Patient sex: M
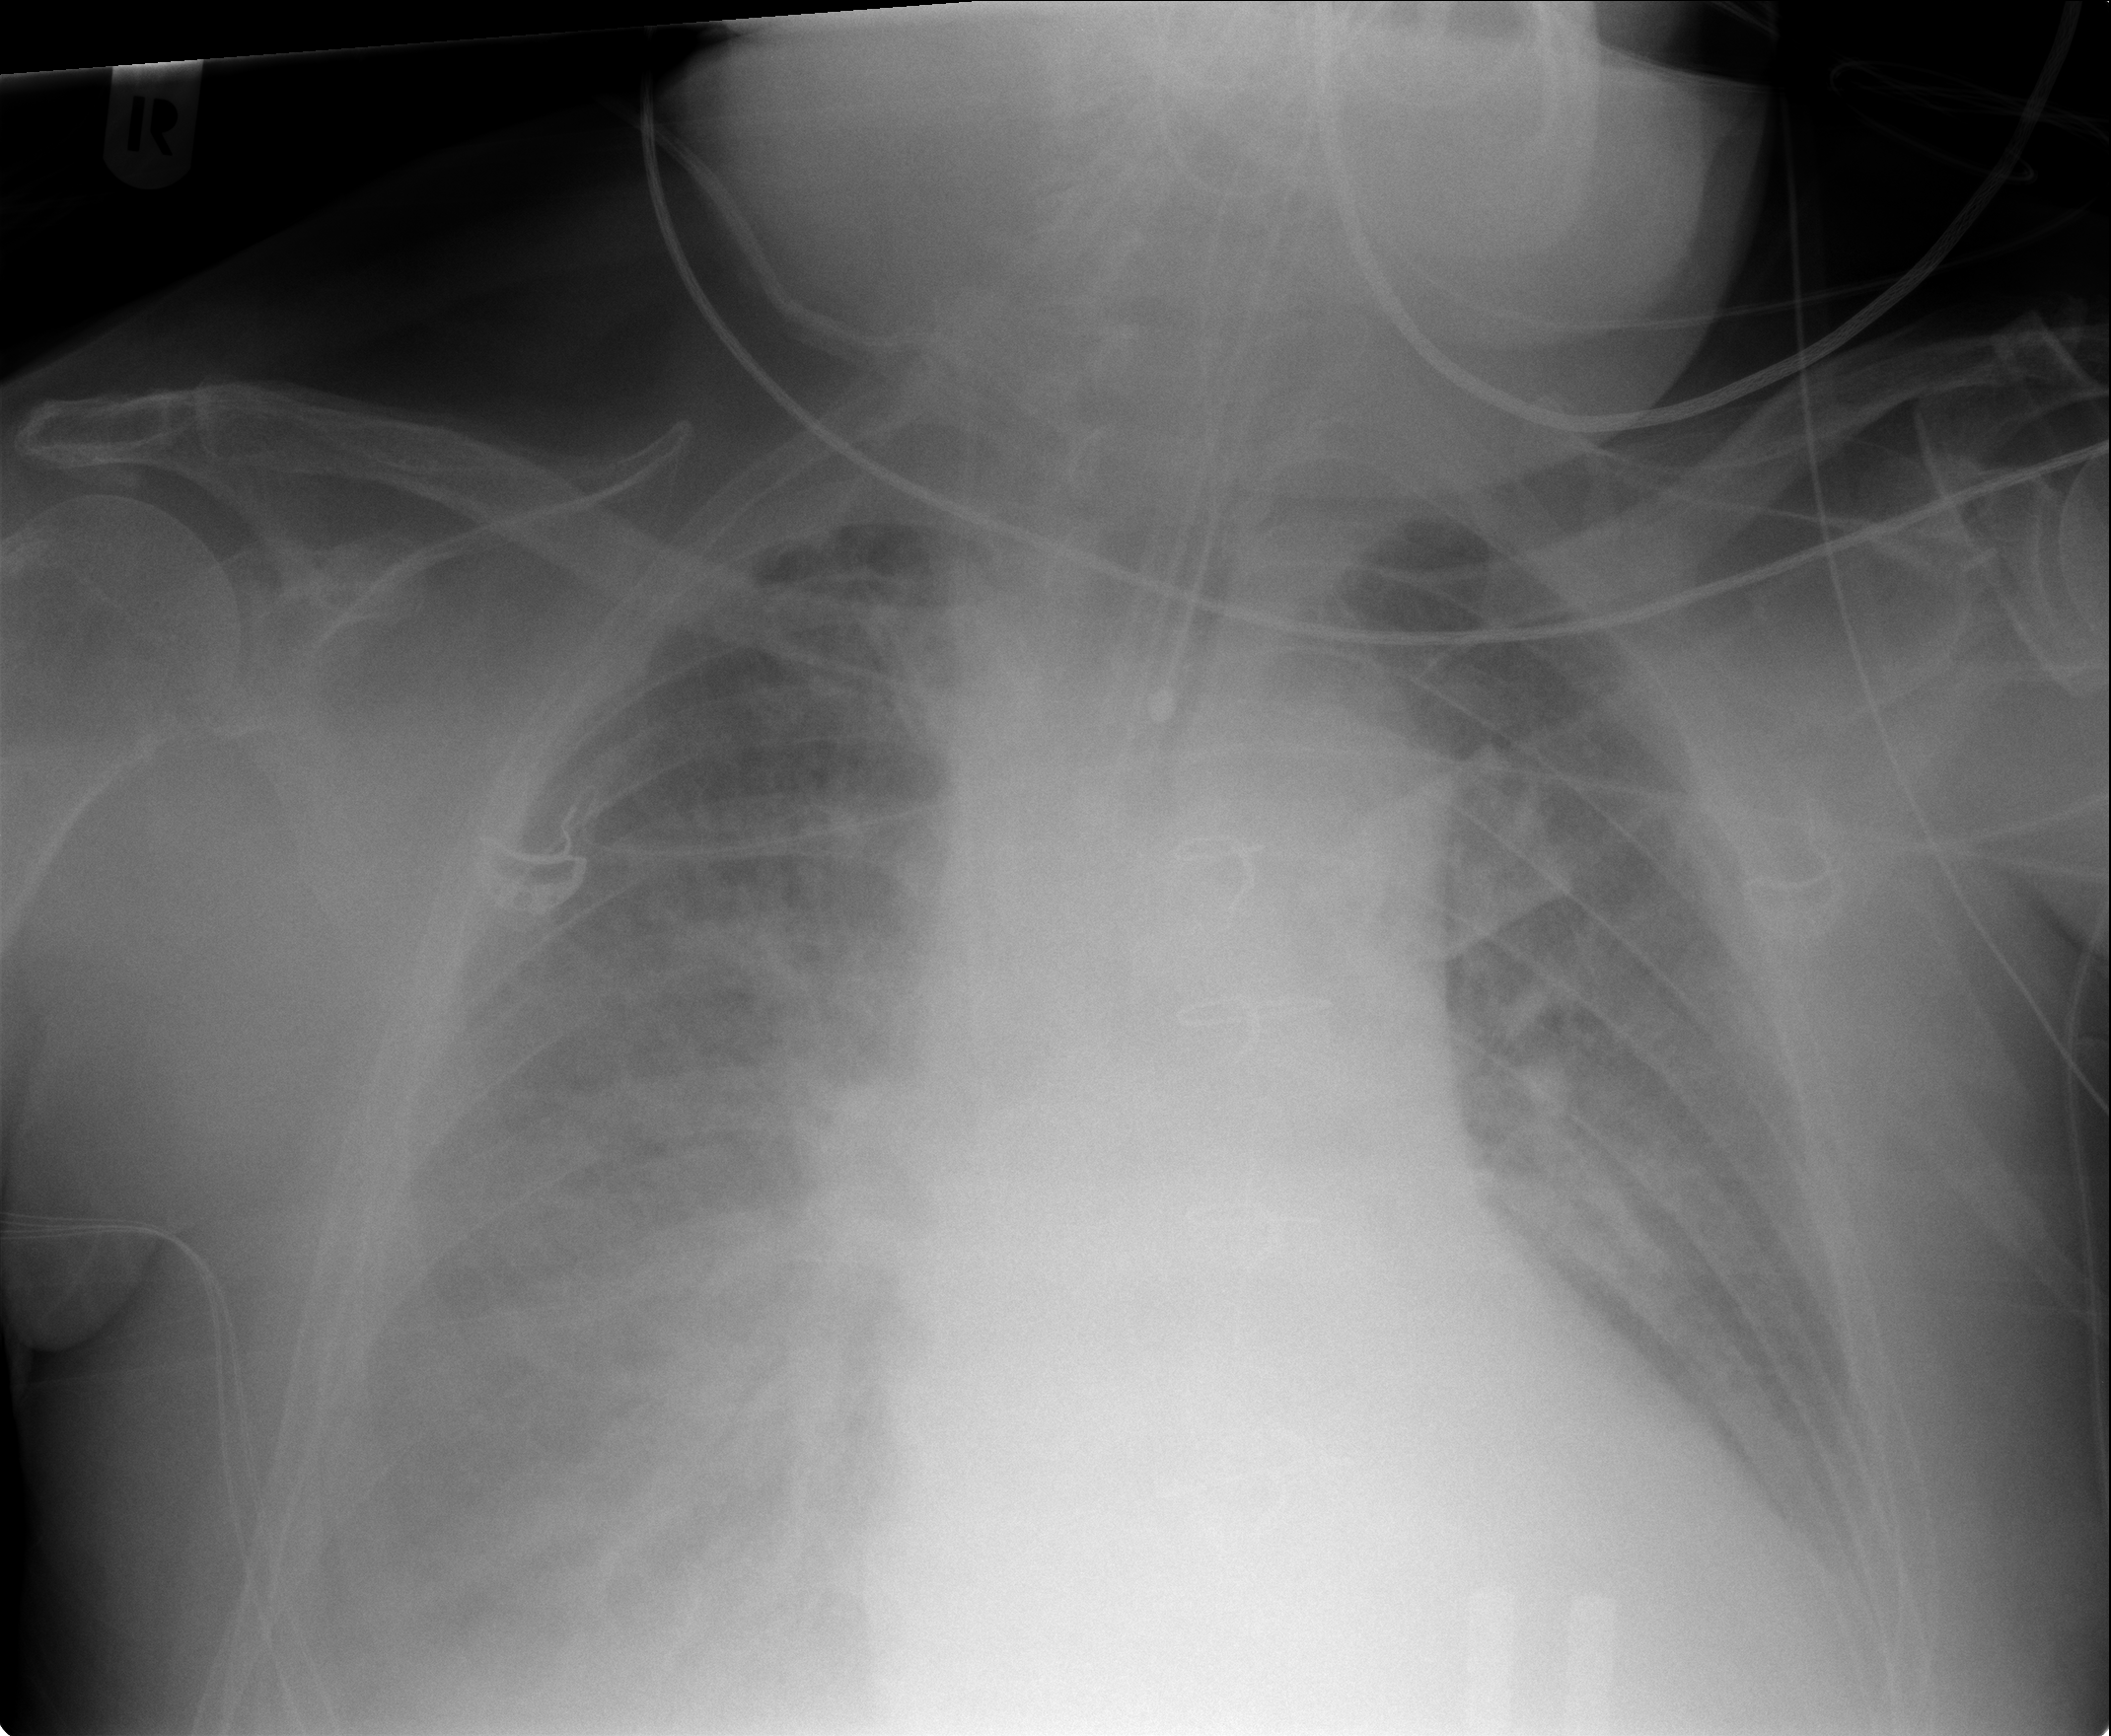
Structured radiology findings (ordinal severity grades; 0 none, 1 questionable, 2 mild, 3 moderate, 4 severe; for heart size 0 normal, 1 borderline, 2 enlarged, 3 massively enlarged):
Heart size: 1
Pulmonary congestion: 3
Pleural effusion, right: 3
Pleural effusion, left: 2
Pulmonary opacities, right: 3
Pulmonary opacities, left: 2
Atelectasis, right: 3
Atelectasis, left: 2